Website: lowes
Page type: order-tracking
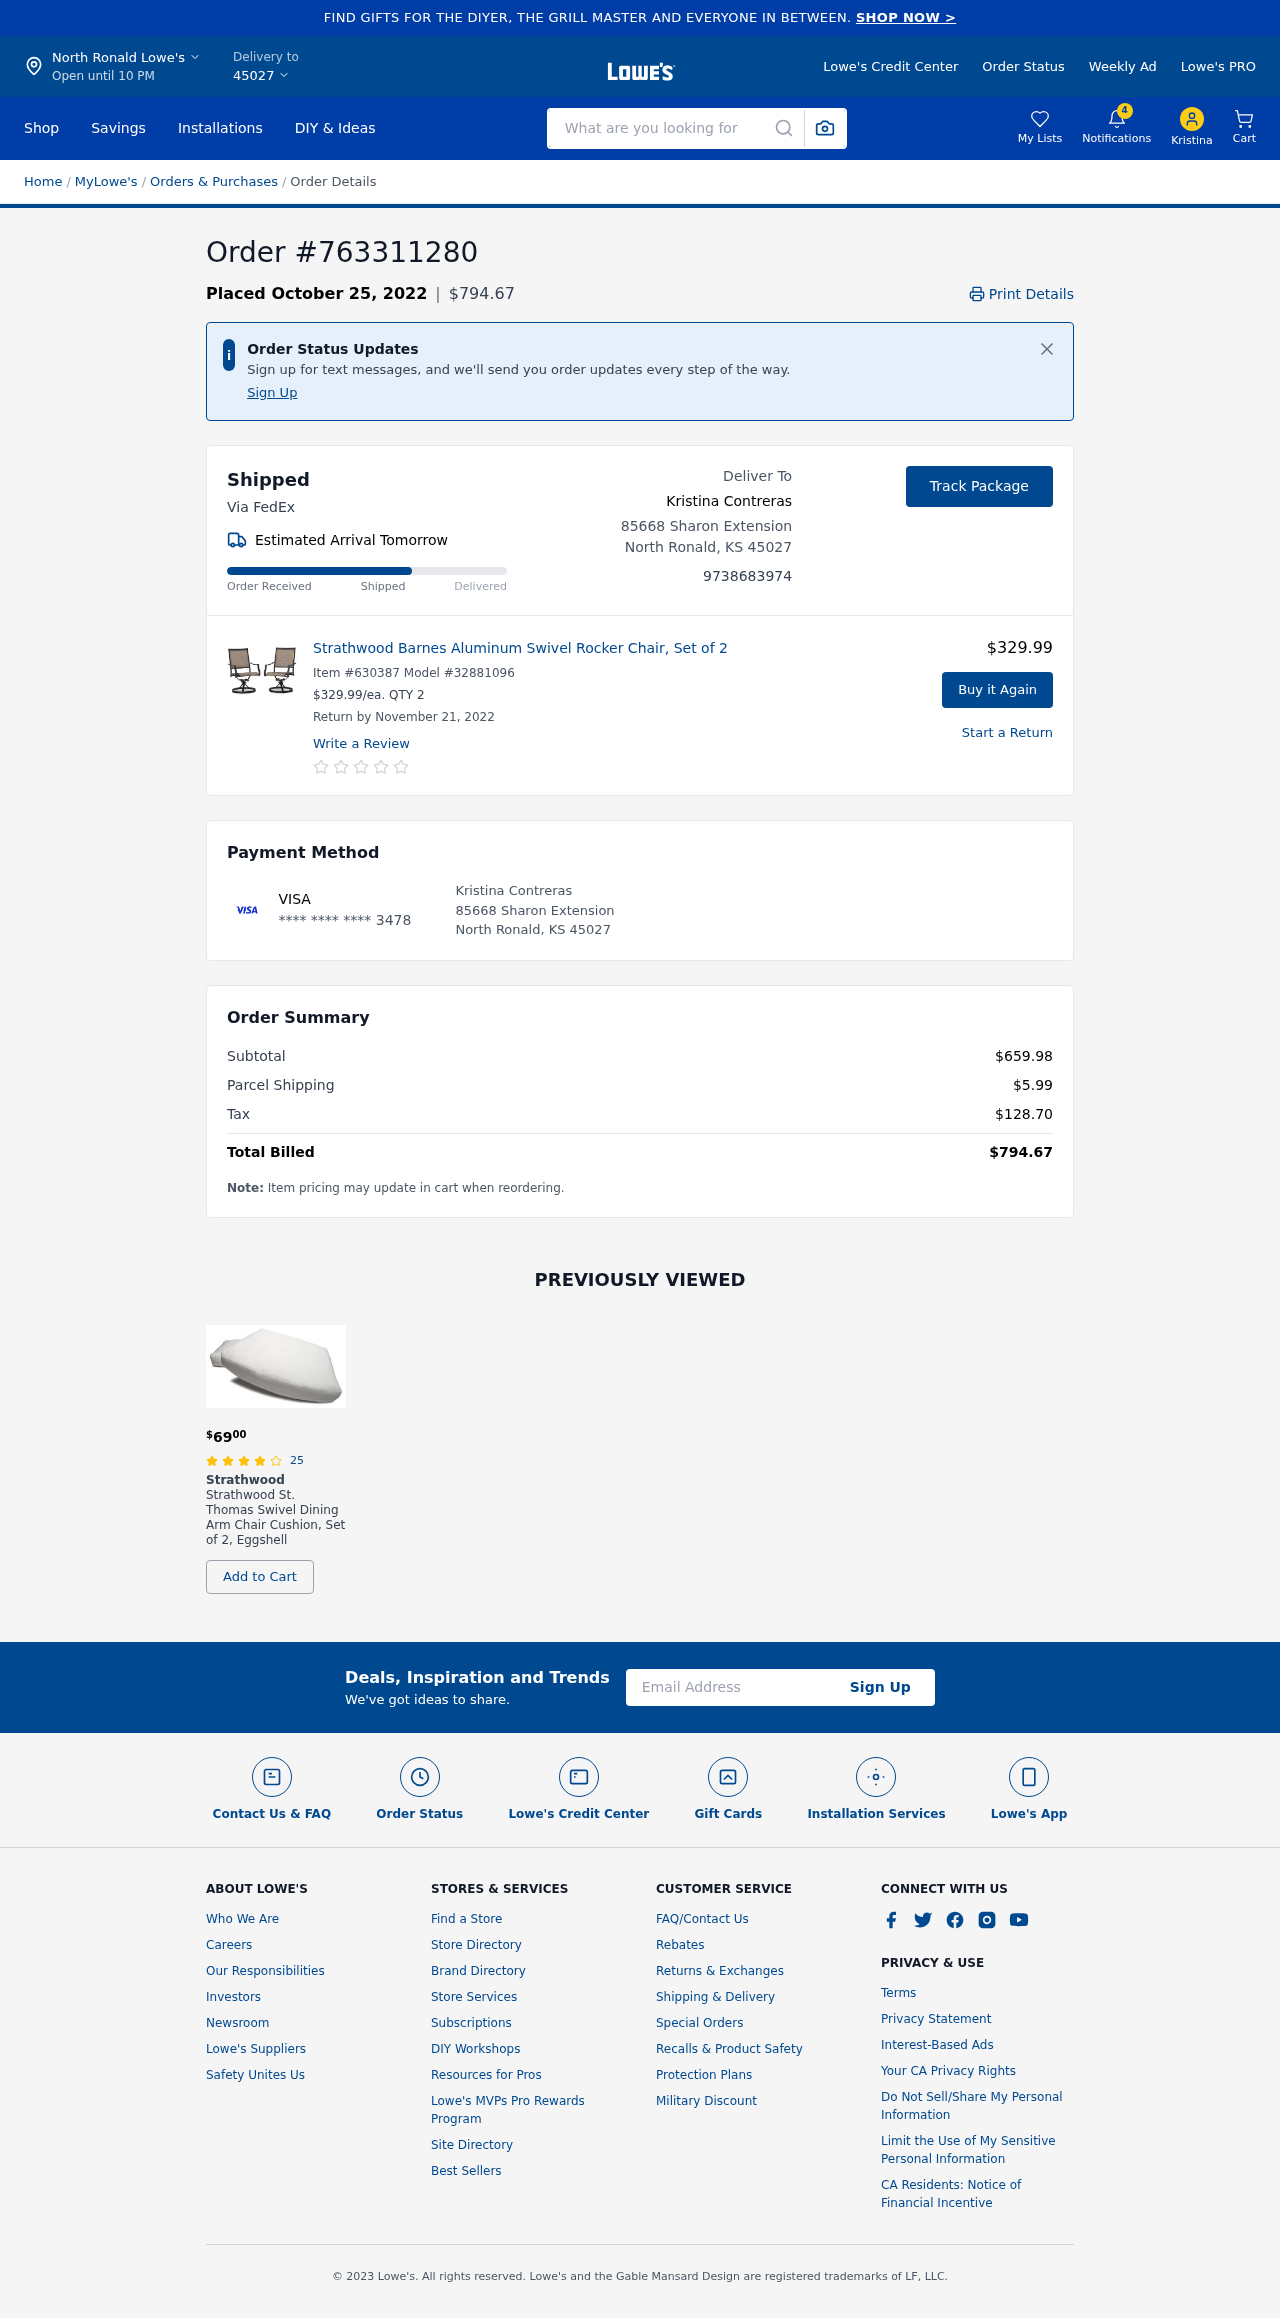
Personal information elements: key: PII_CARD_LAST4
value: **** **** **** 3478
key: PII_CARD_TYPE
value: VISA
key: PII_CITY
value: North Ronald Lowe's
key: PII_CITY
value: North Ronald
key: PII_CITY_STATE_ZIP
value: North Ronald, KS 45027
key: PII_EMAIL
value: kristinacontreras@yahoo.com
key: PII_FIRSTNAME
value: Kristina
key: PII_FULLNAME
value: Kristina Contreras
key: PII_PHONE
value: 9738683974
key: PII_POSTCODE
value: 45027
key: PII_STREET
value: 85668 Sharon Extension
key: PII_FULLNAME2
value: Kristina Contreras
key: PII_STATE_ABBR
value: KS
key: PII_POSTCODE_FULL
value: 45027
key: PII_CITY_STATE
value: North Ronald, KS
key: PII_POSTCODE_NUMERIC
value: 45027
Product elements: key: PRODUCT1_NAME
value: Strathwood Barnes Aluminum Swivel Rocker Chair, Set of 2
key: PRODUCT1_PRICE
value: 329.99
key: PRODUCT1_QUANTITY
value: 2
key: PRODUCT2_BRAND
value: Strathwood
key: PRODUCT2_NAME
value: Strathwood St. Thomas Swivel Dining Arm Chair Cushion, Set of 2, Eggshell
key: PRODUCT2_NUM_RATINGS
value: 25
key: PRODUCT2_PRICE
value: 69
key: PRODUCT2_RATING
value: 4.3
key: PRODUCT1_ITEM
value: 630387
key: PRODUCT1_MODEL
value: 32881096
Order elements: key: ORDER_ID
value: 763311280
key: ORDER_DATE
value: Placed October 25, 2022
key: ORDER_TOTAL
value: $794.67
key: ORDER_DELIVERY_DATE
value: Estimated Arrival Tomorrow
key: ORDER_RETURN_BY_DATE
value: Return by November 21, 2022
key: ORDER_SUBTOTAL
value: $659.98
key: ORDER_SHIPPING_COST
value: $5.99
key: ORDER_TAX
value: $128.70
Search elements: key: HEADER_SEARCH
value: What are you looking for
Other elements: key: NOTIFICATION_COUNT
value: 4